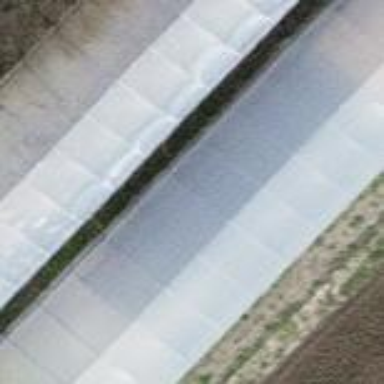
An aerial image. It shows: Greenhouse.